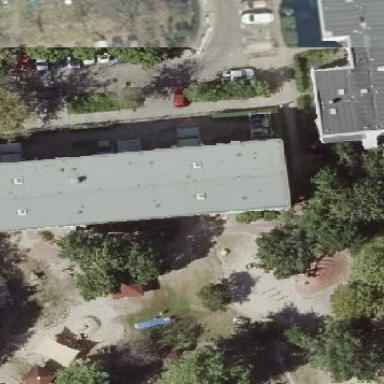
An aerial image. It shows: Flat-roofed kindergarten building.